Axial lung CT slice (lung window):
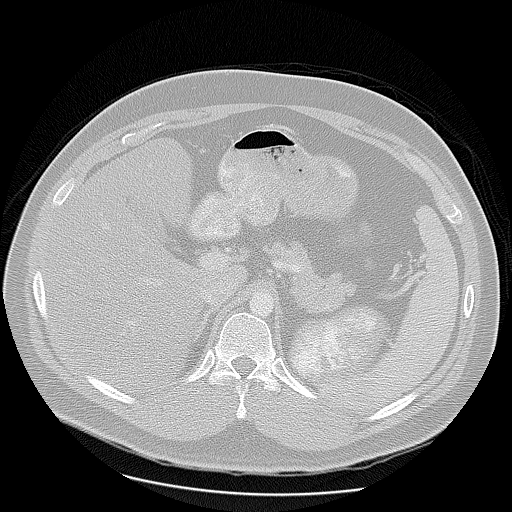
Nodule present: no